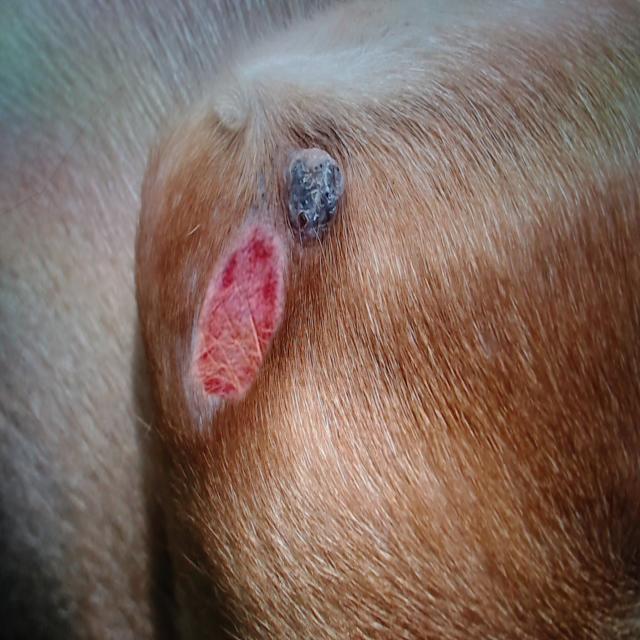
Canine ringworm (Dermatophytosis) — fungal infection caused by Microsporum or Trichophyton. Presents with circular alopecia, scaling, crusting, and broken hairs.